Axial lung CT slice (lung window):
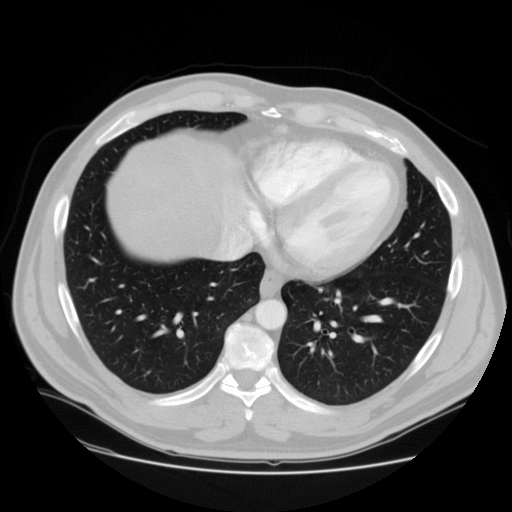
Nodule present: no